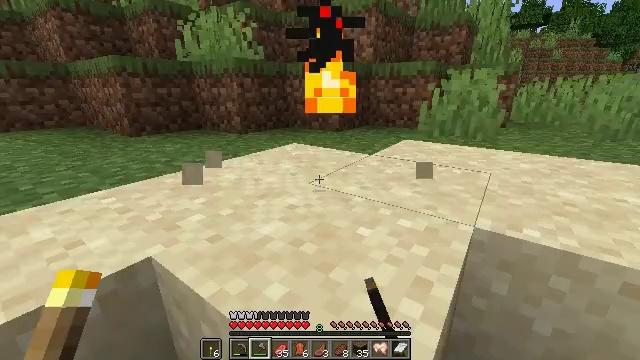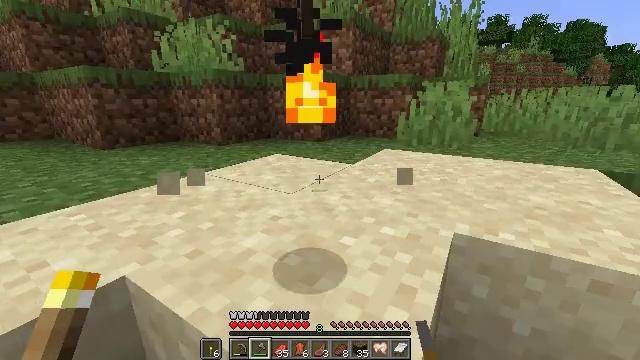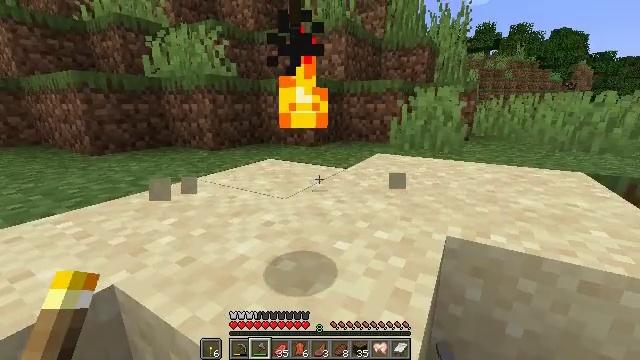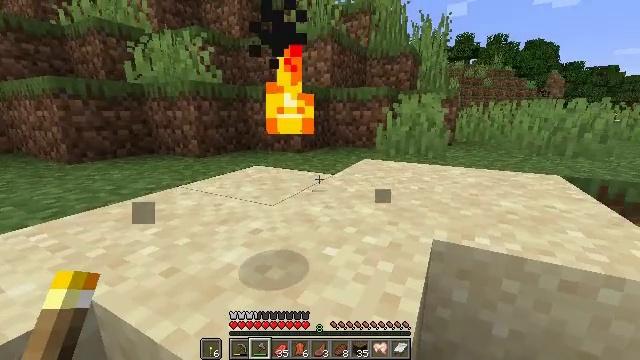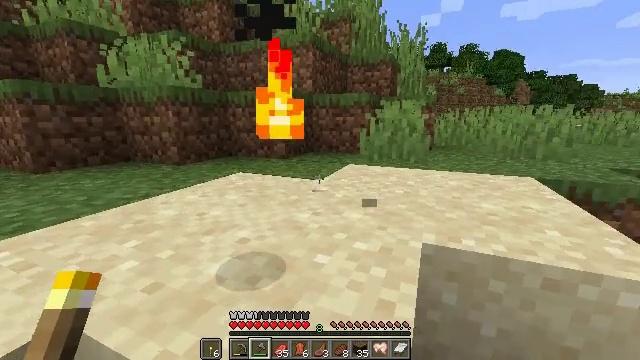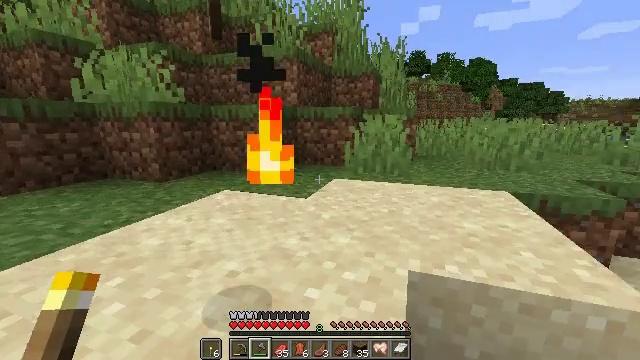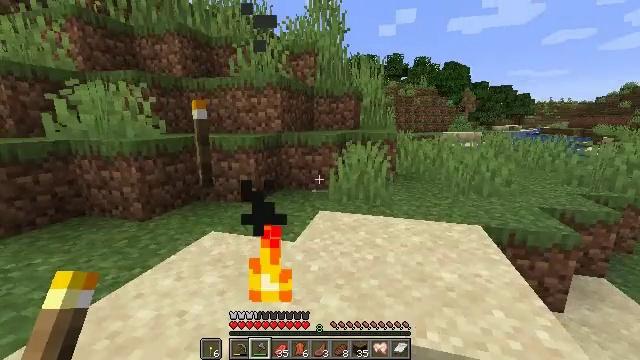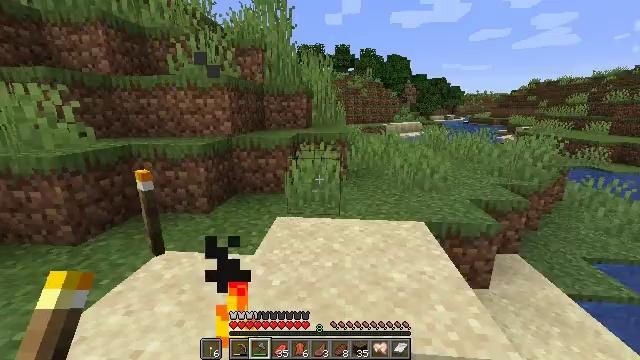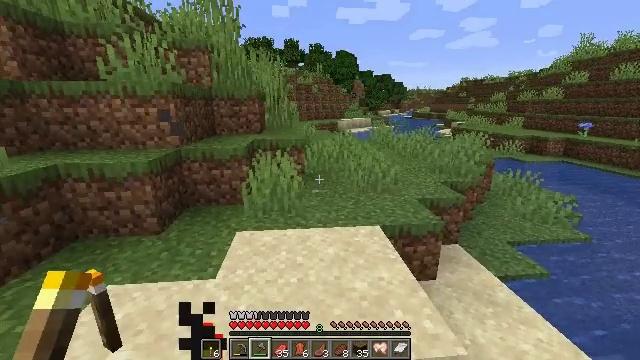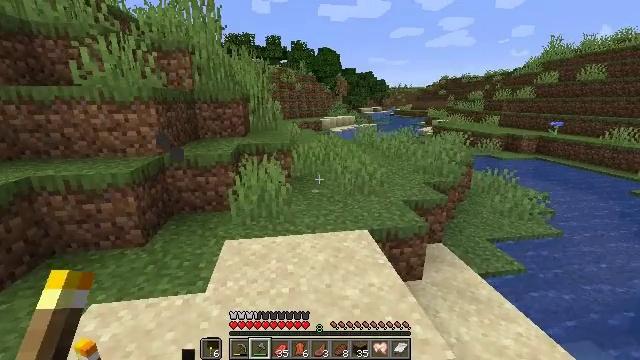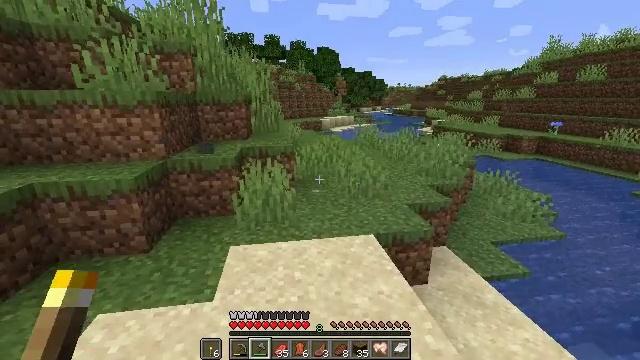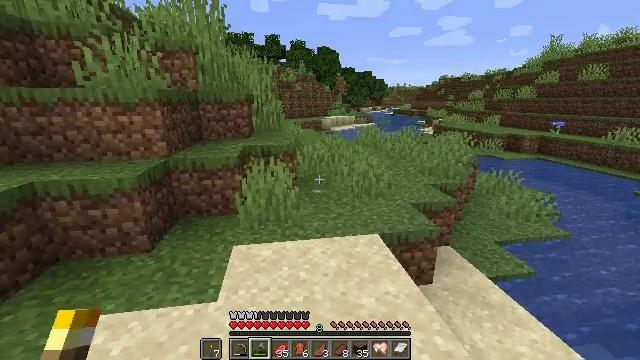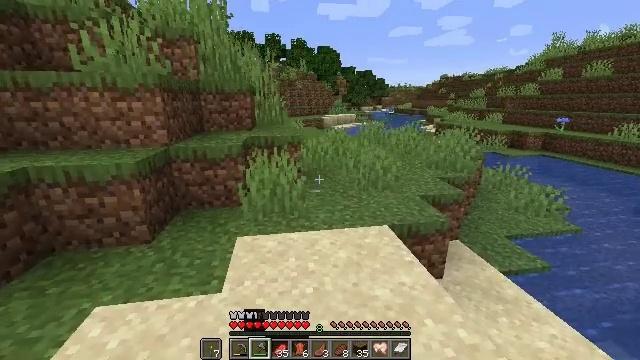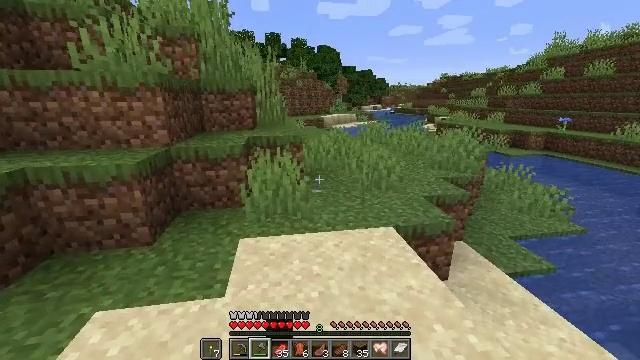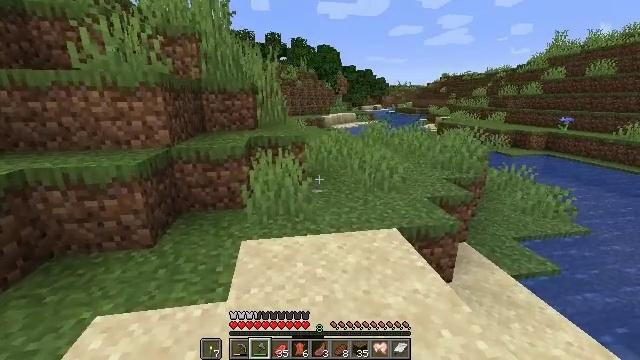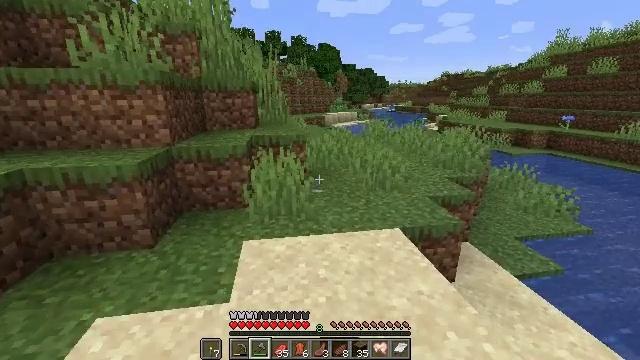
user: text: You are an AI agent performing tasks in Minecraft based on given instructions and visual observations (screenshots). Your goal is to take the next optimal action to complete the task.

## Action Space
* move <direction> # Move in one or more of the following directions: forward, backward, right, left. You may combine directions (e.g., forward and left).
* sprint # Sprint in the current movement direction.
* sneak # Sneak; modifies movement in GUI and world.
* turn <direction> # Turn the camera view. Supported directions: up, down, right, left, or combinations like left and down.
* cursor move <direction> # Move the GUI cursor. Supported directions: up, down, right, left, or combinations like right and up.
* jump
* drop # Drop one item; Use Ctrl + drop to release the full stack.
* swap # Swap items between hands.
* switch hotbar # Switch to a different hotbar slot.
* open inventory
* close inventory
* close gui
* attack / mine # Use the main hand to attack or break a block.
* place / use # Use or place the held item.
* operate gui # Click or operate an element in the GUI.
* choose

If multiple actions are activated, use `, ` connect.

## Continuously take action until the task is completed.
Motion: motion action
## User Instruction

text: Get a torch by using the crafting table.
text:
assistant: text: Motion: turn right and up
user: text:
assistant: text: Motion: turn right and up
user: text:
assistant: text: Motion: turn right and up
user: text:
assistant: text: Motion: move forward, turn right and up
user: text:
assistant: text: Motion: move forward, turn right, jump
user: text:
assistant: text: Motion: move forward, turn right, jump
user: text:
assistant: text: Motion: move forward and move left, turn right and down, jump
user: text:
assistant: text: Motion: move forward and move left, turn right and down
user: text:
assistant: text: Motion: move forward and move left, turn right
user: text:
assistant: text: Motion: move forward and move left
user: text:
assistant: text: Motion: move forward
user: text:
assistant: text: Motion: move forward
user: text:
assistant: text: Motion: no_op
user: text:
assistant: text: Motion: no_op
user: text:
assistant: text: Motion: no_op
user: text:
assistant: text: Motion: open inventory
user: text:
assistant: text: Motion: open inventory
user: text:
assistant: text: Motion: cursor move right, open inventory
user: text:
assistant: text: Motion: cursor move right
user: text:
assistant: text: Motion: no_op
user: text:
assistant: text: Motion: no_op
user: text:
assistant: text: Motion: no_op
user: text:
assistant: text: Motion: sneak
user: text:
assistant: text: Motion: sneak
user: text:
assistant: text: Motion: sneak, cursor move right
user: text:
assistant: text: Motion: sneak
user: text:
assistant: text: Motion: sneak
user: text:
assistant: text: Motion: sneak
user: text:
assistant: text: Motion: sneak
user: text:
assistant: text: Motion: sneak